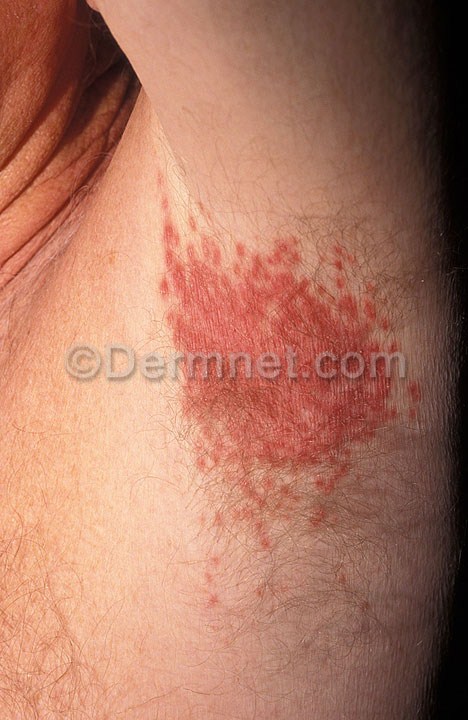
Disease: Tinea Ringworm Candidiasis and other Fungal Infections